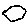
Label: hexagon